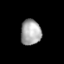
Tissue: lung
Cell type: Epithelial cells
Senescence score: 0.2281
Nuclear area (px): 512
Mean DAPI intensity: 167.611